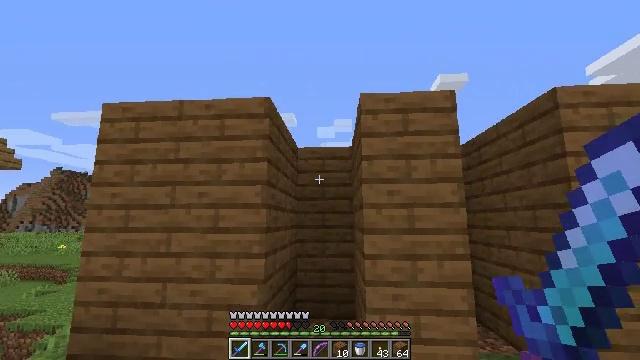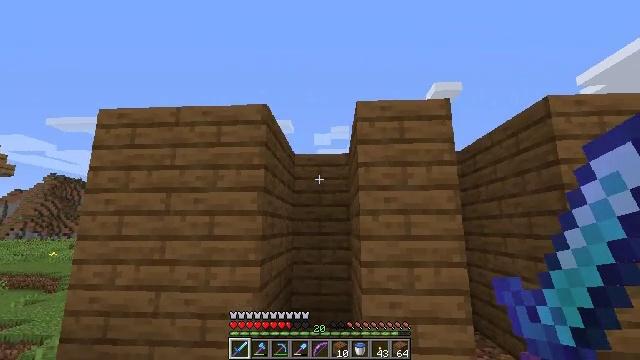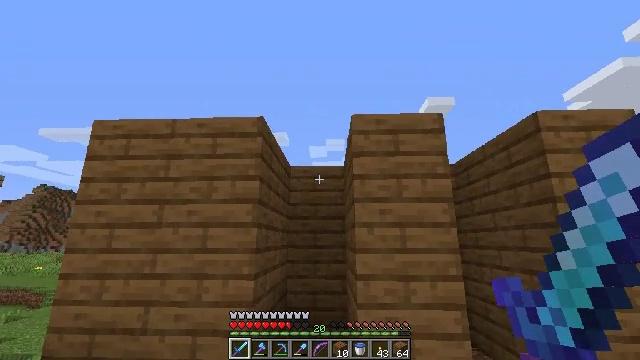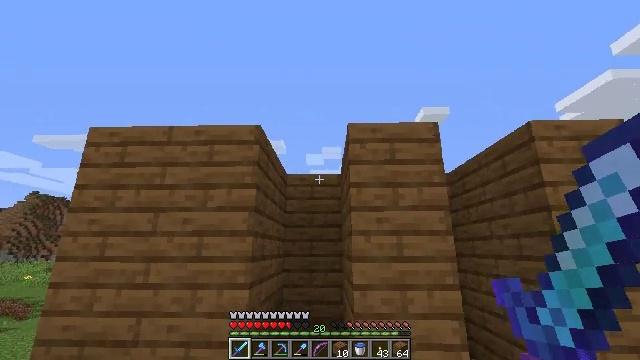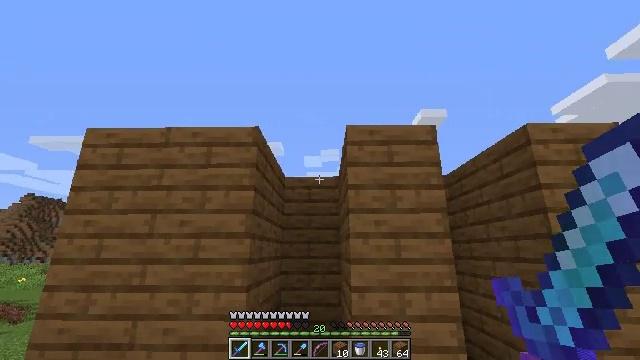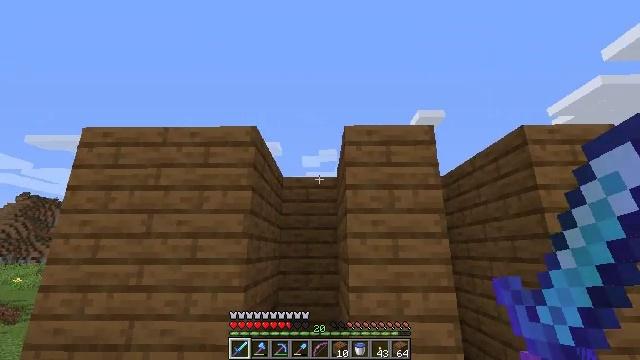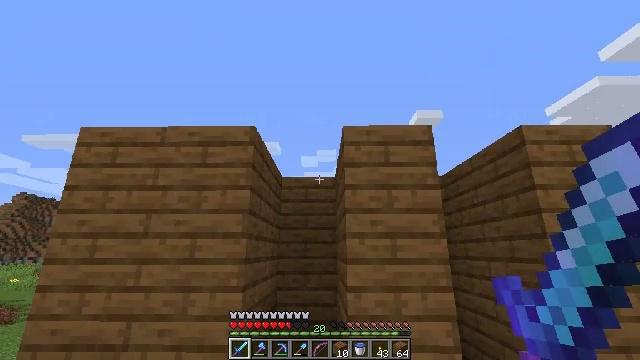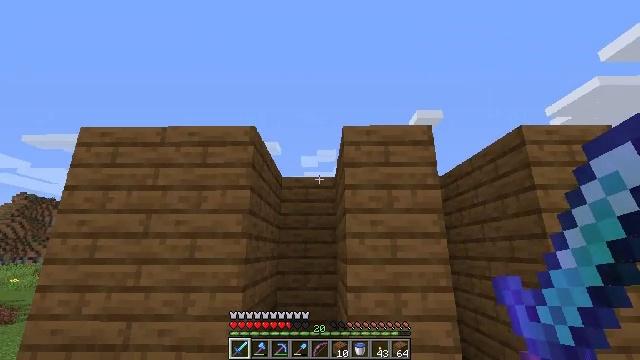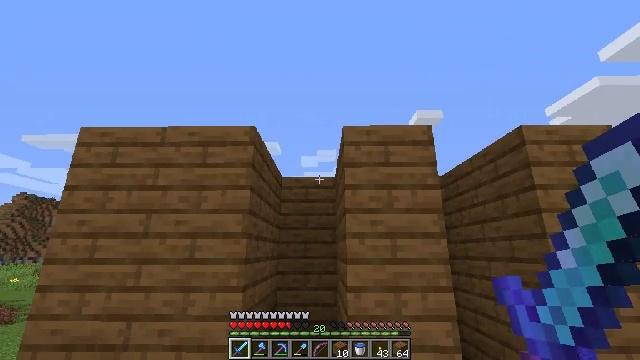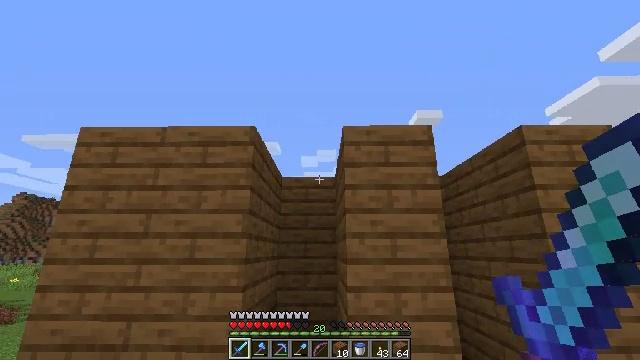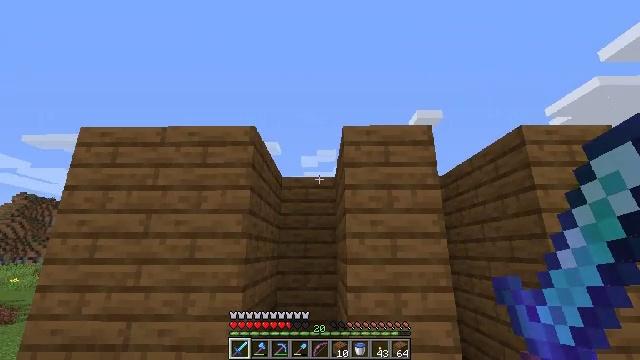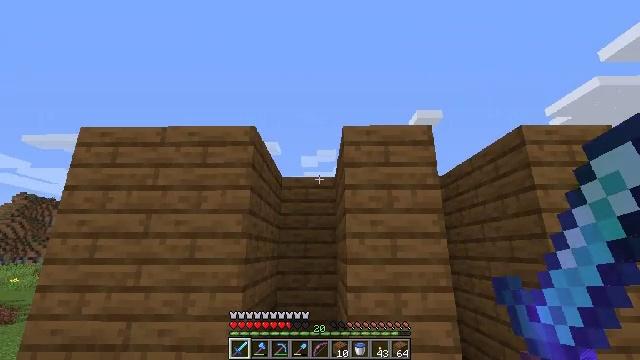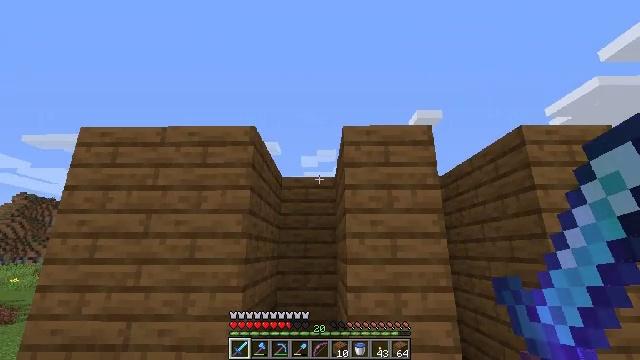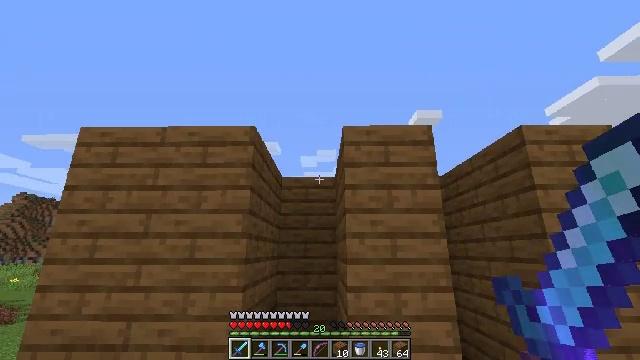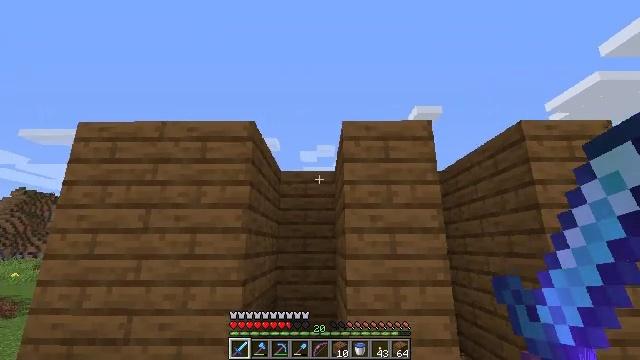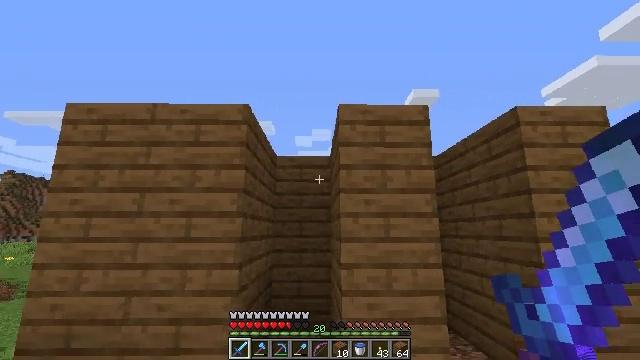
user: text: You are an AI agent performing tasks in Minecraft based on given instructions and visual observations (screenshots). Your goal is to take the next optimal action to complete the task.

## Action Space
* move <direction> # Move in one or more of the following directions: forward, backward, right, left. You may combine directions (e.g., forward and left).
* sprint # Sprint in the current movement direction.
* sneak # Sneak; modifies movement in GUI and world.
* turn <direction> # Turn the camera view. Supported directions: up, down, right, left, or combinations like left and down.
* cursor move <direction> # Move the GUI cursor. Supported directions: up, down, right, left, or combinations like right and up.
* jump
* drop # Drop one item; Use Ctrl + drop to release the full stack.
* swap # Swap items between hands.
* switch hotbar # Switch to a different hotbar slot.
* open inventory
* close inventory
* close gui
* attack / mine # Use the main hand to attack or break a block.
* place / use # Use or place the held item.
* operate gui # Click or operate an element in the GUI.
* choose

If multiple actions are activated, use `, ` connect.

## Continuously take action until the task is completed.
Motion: motion action
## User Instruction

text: Create a spruce trapdoor using spruce planks in the crafting grid.
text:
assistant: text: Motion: turn up
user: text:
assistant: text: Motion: turn right and up
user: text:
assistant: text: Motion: turn up
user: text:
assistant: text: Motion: no_op
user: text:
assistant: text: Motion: no_op
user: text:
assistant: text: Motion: no_op
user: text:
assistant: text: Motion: no_op
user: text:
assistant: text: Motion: no_op
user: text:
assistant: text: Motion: no_op
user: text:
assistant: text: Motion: no_op
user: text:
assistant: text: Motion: no_op
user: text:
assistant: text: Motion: no_op
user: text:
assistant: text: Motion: no_op
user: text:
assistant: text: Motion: turn down
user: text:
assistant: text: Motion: turn right and down
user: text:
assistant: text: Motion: move right, turn down
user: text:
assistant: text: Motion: move right, turn down
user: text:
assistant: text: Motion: move right, turn right and down
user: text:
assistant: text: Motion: move right, turn right
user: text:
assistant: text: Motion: move right, turn right
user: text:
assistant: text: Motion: move right, turn right
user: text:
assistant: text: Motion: move right
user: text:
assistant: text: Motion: move right
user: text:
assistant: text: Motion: move right
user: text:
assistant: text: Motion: move right
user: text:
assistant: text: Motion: move right
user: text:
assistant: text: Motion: move right
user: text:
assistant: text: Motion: move right
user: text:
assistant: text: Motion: move forward and move right, turn right and down
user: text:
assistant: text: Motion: move forward and move right